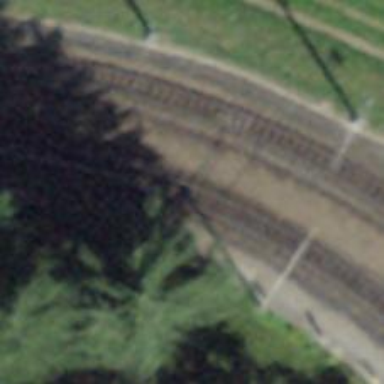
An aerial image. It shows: Narrow-gauge railway with 1 track. The tracks are electrified with contact line.